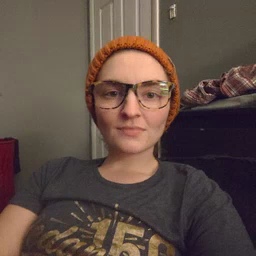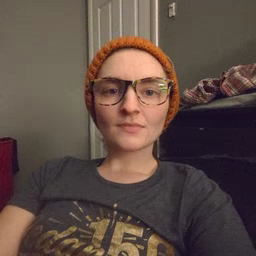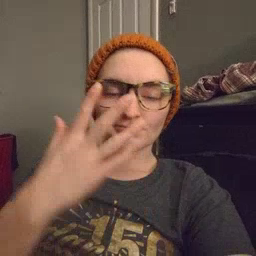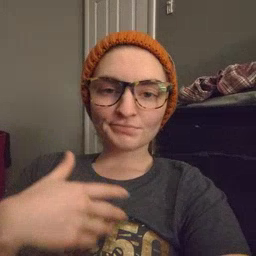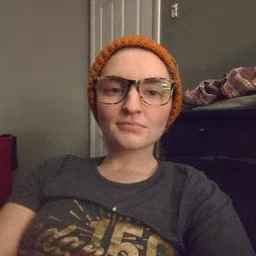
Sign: sad